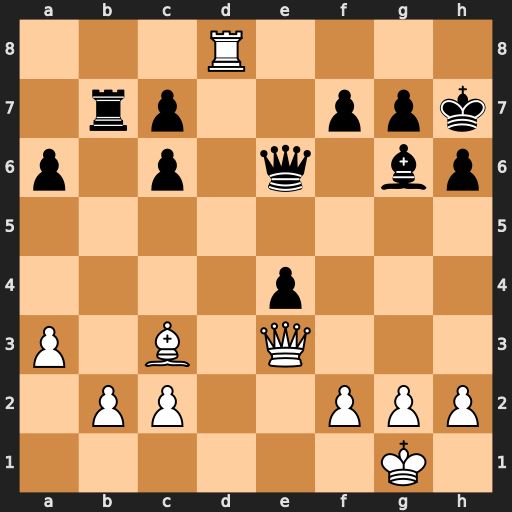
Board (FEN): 3R4/1rp2ppk/p1p1q1bp/8/4p3/P1B1Q3/1PP2PPP/6K1
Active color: w
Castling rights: -
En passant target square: -
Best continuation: Rh8+ Kxh8 Qxh6+ Kg8 Qxg7#